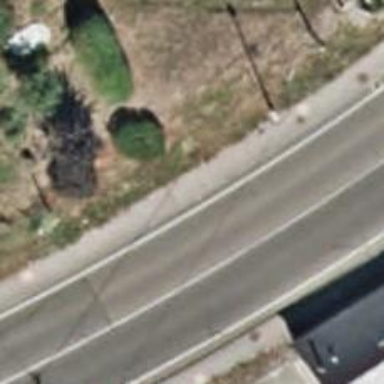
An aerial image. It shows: Sidewalk.